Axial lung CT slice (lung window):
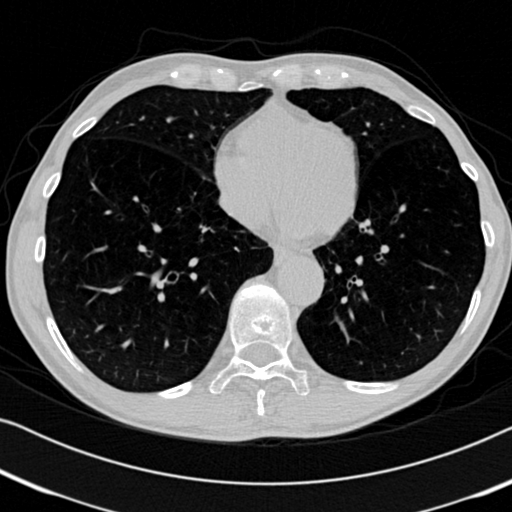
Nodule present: no